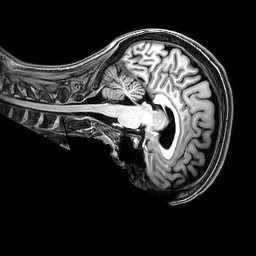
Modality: T1w
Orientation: sagittal
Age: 33
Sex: female
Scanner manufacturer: philips
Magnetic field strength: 3 T
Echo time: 0.0038 s